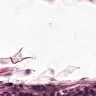
Metastatic tissue present: no